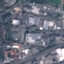
Land use / land cover class: Industrial